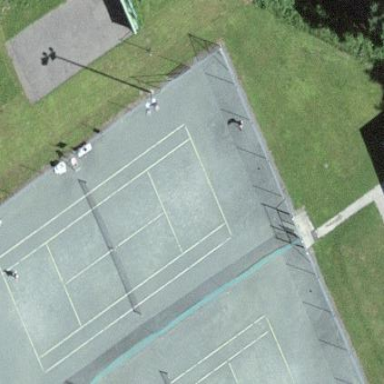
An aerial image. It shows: Tennis court on pitch.